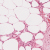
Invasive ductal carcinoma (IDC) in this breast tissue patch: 0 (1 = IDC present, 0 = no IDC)